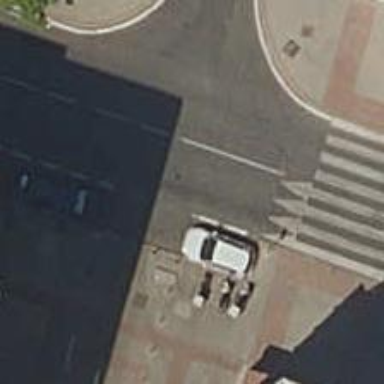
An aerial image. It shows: Pedestrian road.